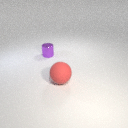
small purple metal cylinder behind large red rubber sphere